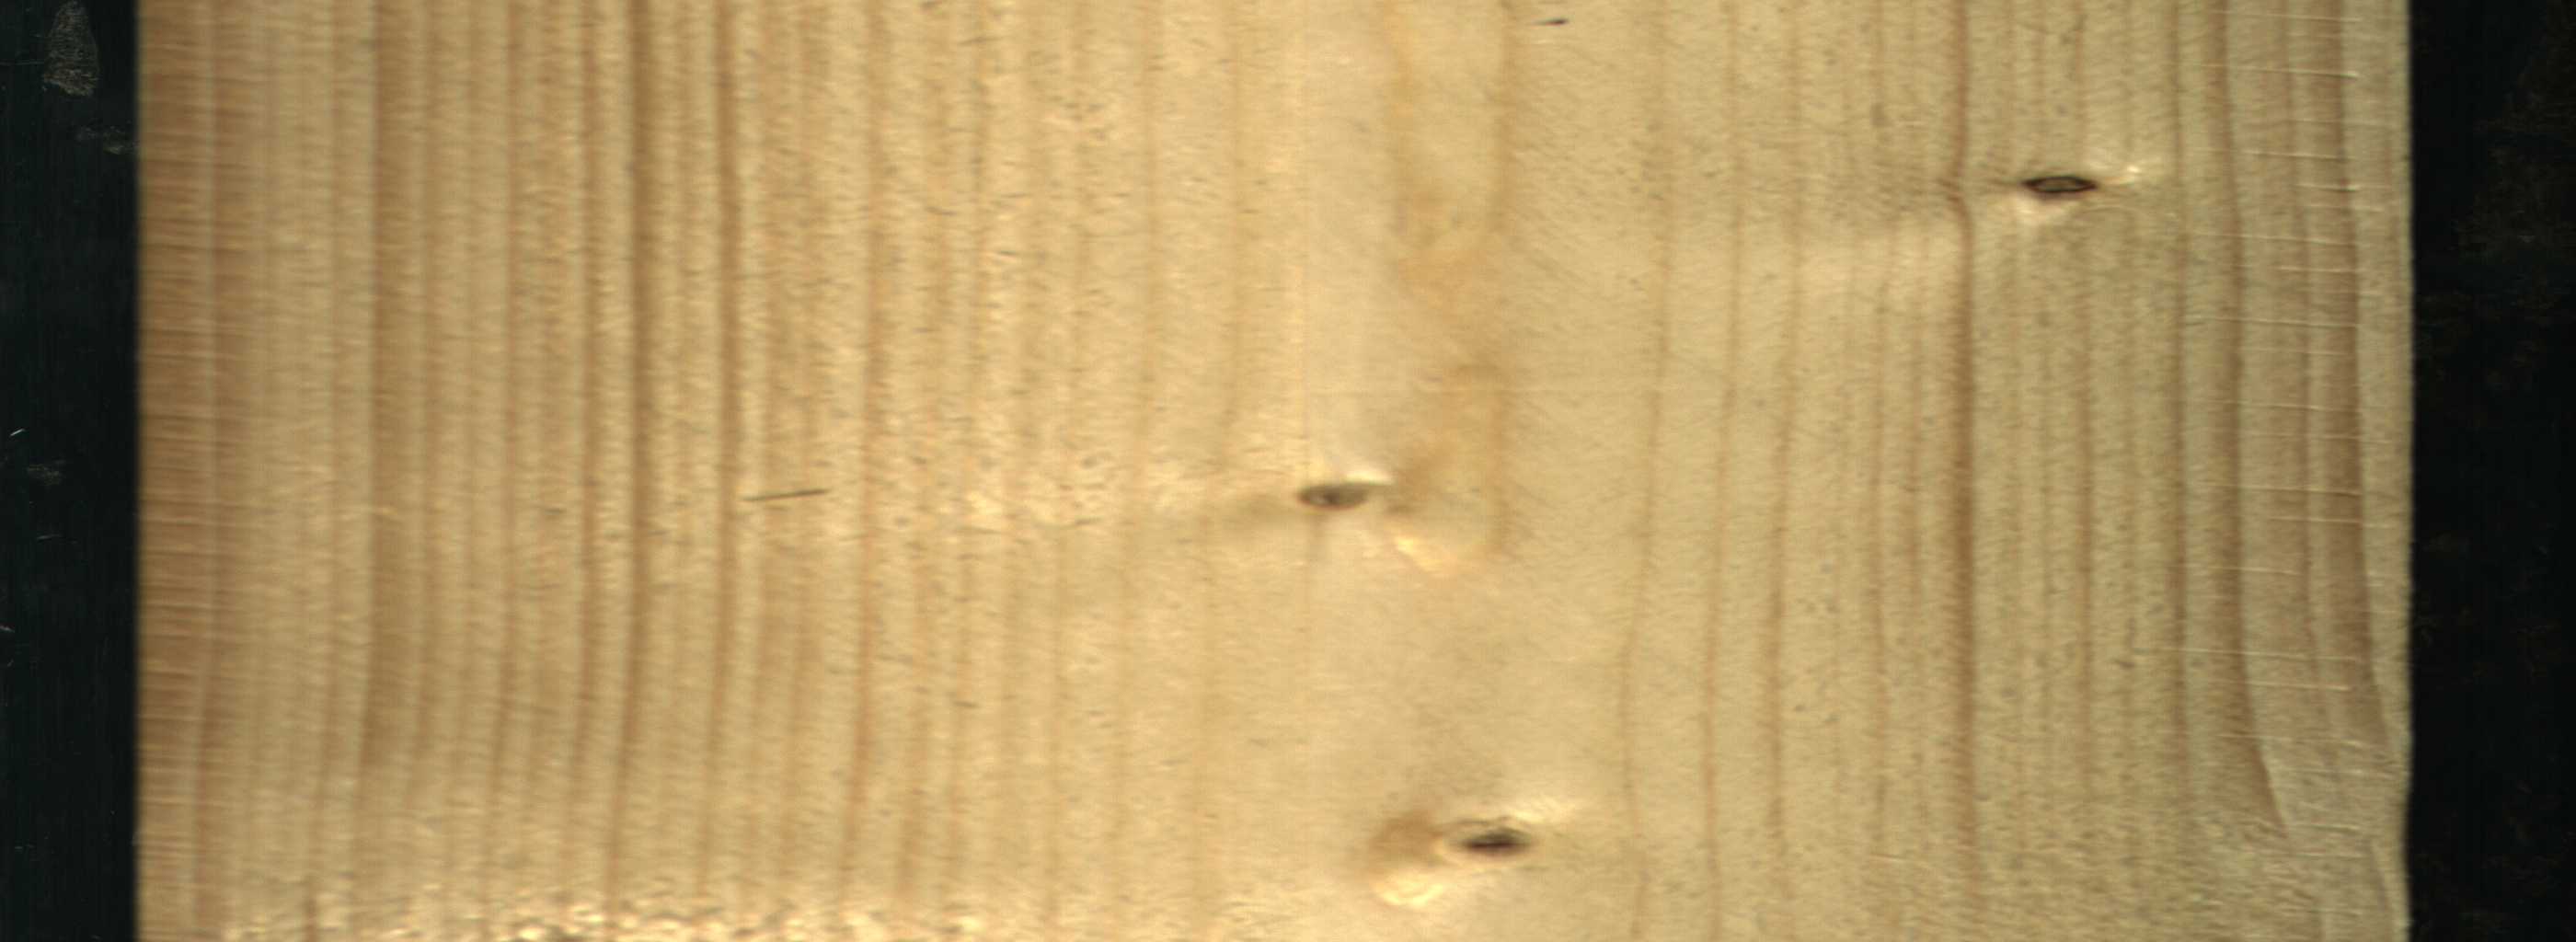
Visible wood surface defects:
Live_Knot
Live_Knot
Live_Knot